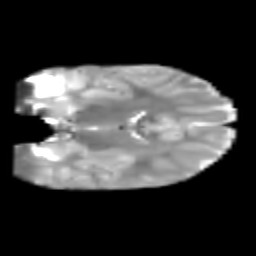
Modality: T2w
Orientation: coronal
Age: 6
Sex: male
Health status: healthy